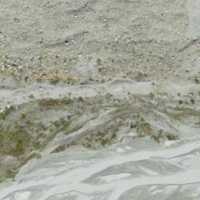
EUNIS habitat code: 48
Species observed at this site:
Chamaenerion dodonaei